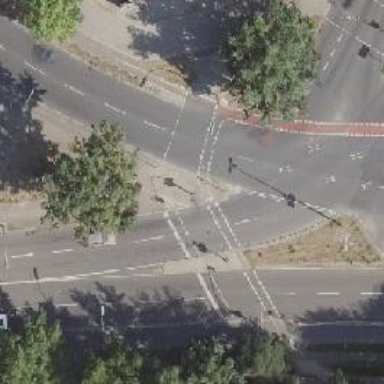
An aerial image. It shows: Traffic island located on footway.